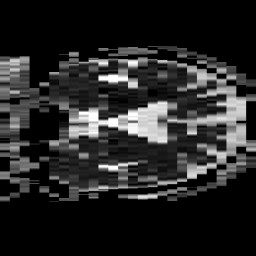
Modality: ADC
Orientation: coronal
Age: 79
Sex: male
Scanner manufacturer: philips
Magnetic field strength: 3 T
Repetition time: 4.686 s
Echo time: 0.07459 s